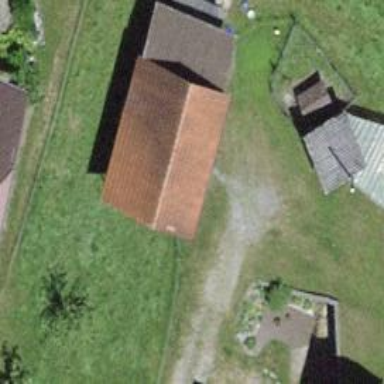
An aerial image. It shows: Barn.